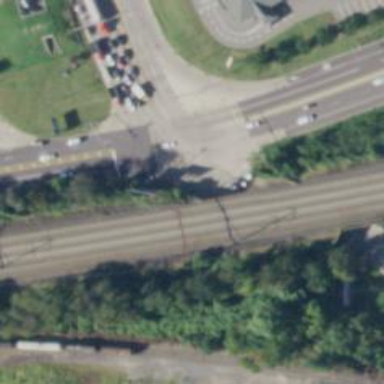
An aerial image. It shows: Bridge over electrified railway with contact line.